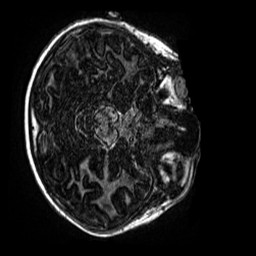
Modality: MP2RAGE
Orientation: axial
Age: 10
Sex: female
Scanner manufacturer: siemens
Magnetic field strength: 3 T
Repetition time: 4 s
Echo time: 0.00299 s